Interaction volume radius: 5 \u00c5
Interaction volume height: 15 \u00c5
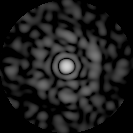
Disorder parameter: 0.8017